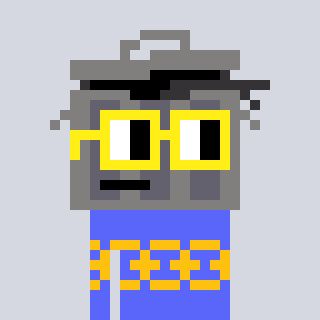
a pixel art character with square yellow glasses, a trashcan-shaped head and a purple-colored body on a cool background